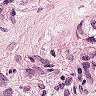
Metastatic tissue present: yes